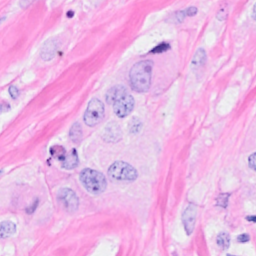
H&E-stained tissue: Breast